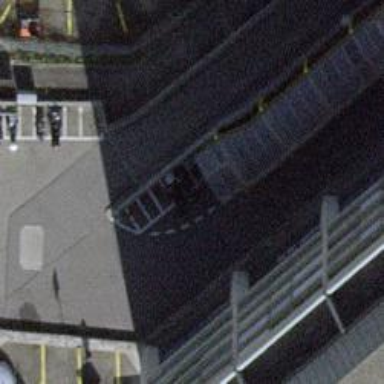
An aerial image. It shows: Parking entrance.